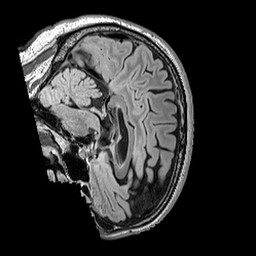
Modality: FLAIR
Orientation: sagittal
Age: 47
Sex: male
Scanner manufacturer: siemens
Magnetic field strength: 3 T
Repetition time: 5 s
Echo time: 0.387 s